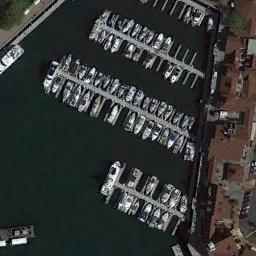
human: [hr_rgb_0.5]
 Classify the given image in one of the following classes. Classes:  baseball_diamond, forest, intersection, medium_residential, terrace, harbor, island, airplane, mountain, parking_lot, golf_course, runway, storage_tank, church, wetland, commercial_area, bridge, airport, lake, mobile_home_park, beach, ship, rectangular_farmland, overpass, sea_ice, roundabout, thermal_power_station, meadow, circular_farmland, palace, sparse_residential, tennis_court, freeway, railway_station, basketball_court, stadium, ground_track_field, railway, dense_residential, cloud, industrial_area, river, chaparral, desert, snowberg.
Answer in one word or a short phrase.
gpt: harbor